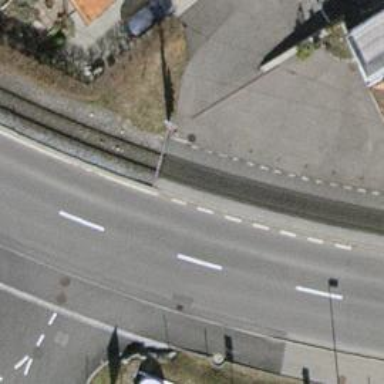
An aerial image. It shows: Railway level crossing.